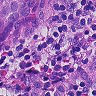
Metastatic tissue present: yes